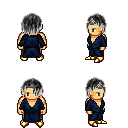
a pixel art fantasy rpg character, male body template, human, tanned skin, blue robe, robe skirt, gray bangs hairstyle, iron tiara, gold boots, four views (front, back, left, right), 2x2 character sprite sheet, small pixel art, hard edges, no anti-aliasing